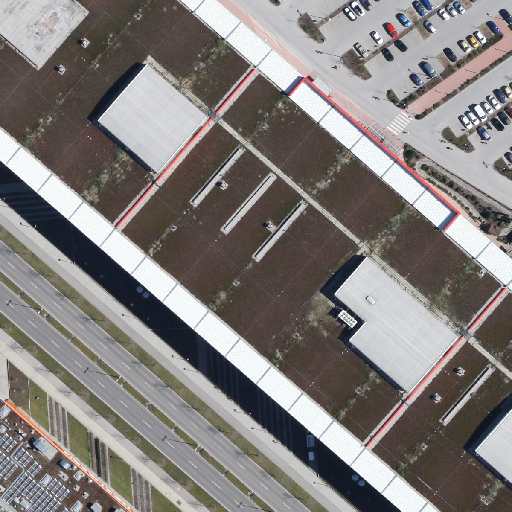
Referring expression: building along the road